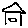
Label: house